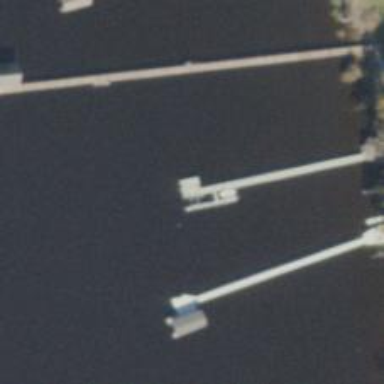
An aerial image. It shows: Man-made pier.